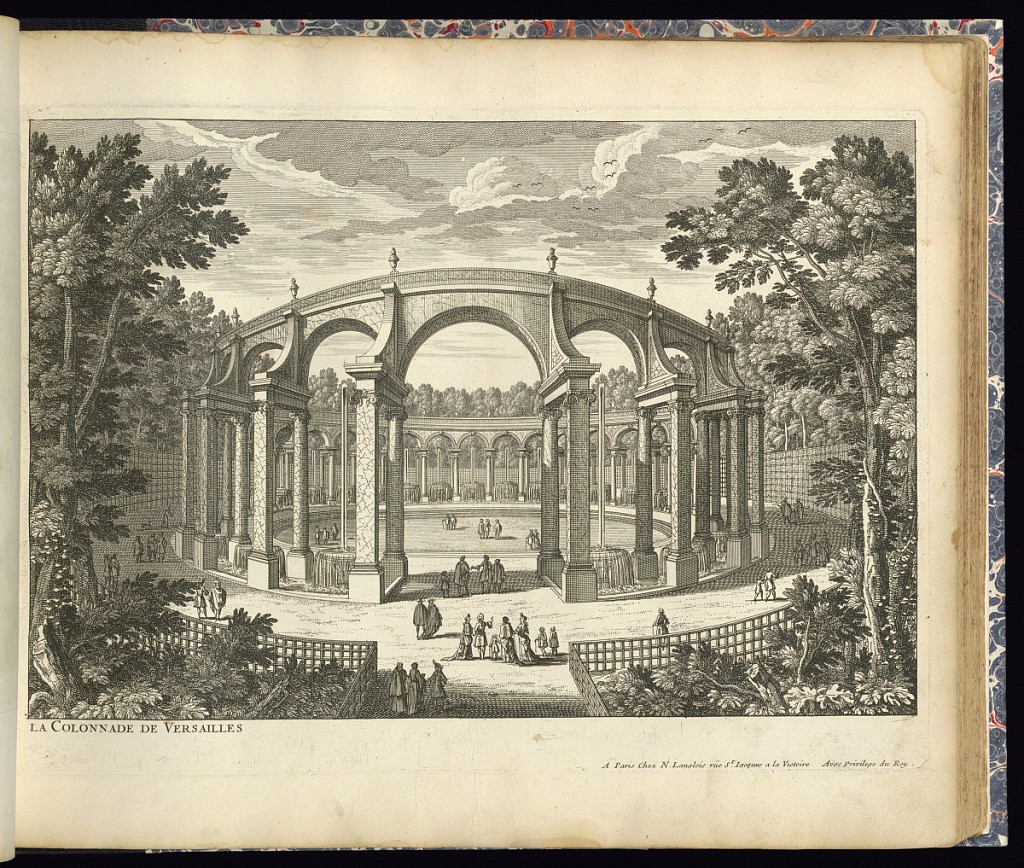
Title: LA COLONNADE DE VERSAILLES
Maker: Adam Perelle, French, 1638 – 1695
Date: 1685–1703
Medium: Etching on laid paper
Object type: Print
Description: View of a circular colonnade with fountains in between the arches within a bosquet or large hedged ‘grove' with trellis walls and trees, in the gardens at Versailles. Figures (courtiers) walking along the paths. The title is lettered below.